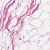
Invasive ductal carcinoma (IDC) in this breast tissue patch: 0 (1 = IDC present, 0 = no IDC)